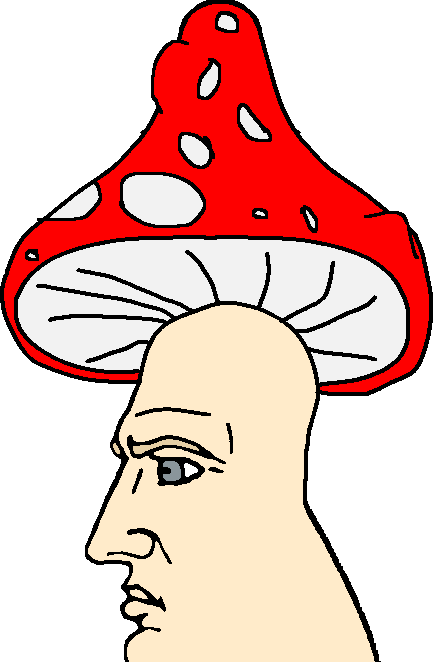
Label: 5_Shroomjak